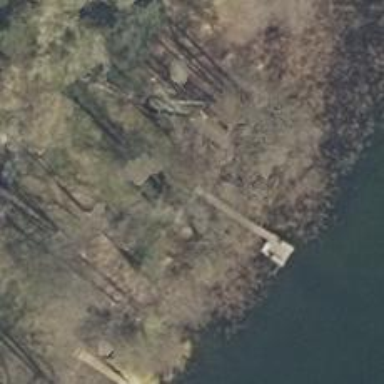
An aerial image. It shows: Man-made pier.